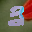
Label: 3